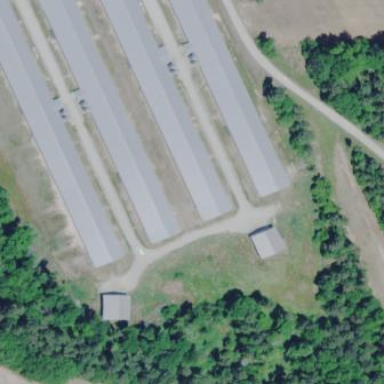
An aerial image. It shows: Farm auxiliary building.